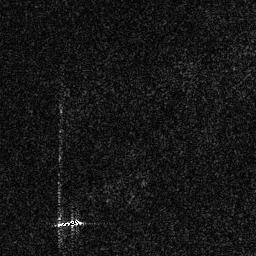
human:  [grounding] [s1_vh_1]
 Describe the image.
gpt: In the satellite image, there is  <ref>1 small ship </ref> <box>[[21, 84, 32, 89, 0]]</box> located at bottom left.